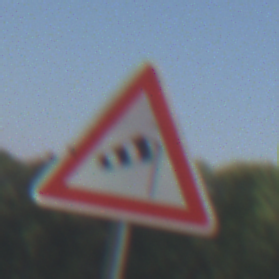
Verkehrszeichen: SeitenwindVonRechts
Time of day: Midday
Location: Outdoor (Nature)
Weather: Clear
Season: NotSpecified
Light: Natural